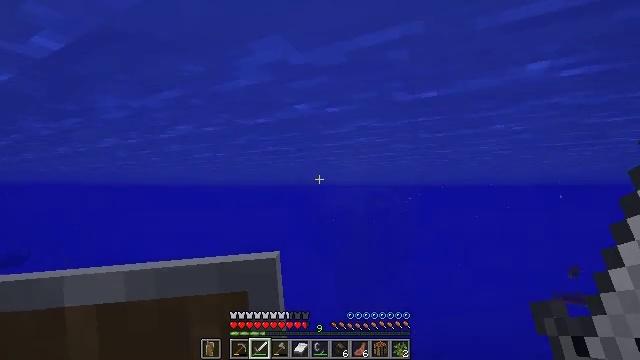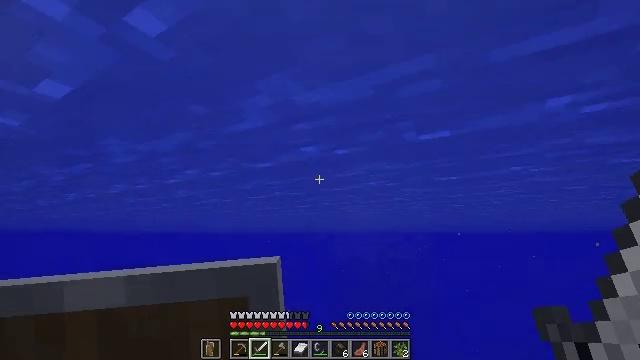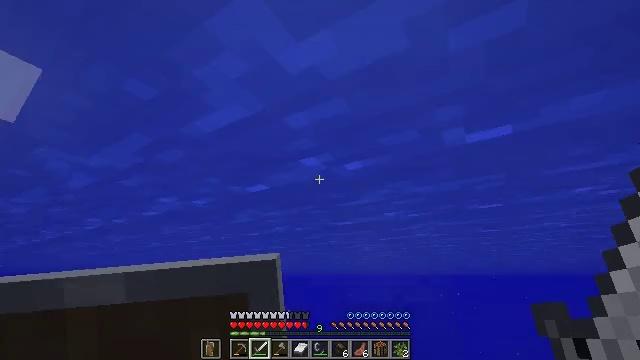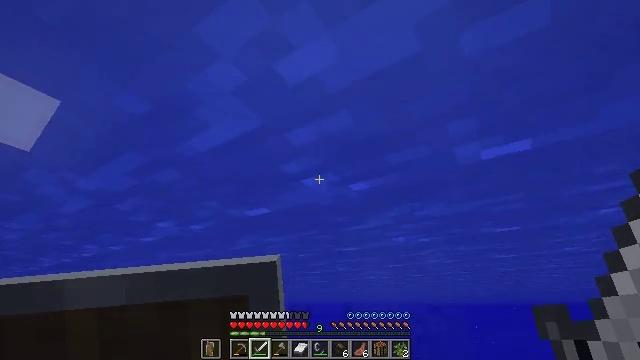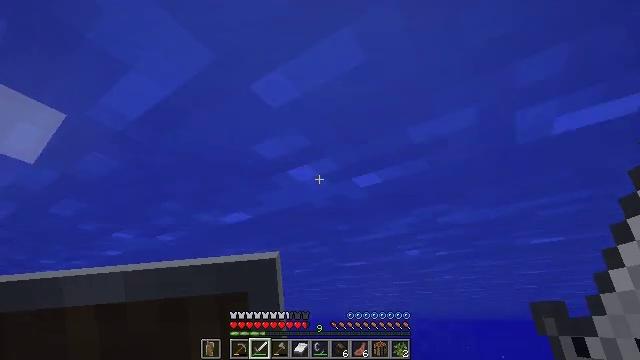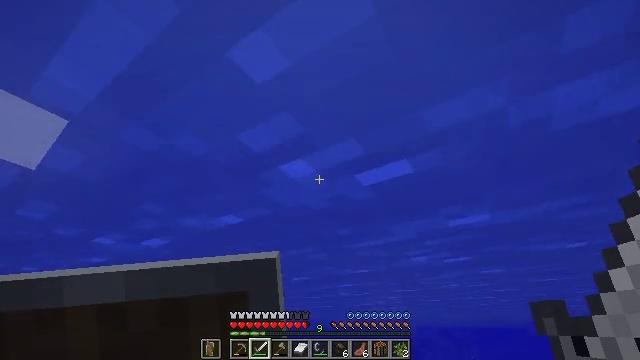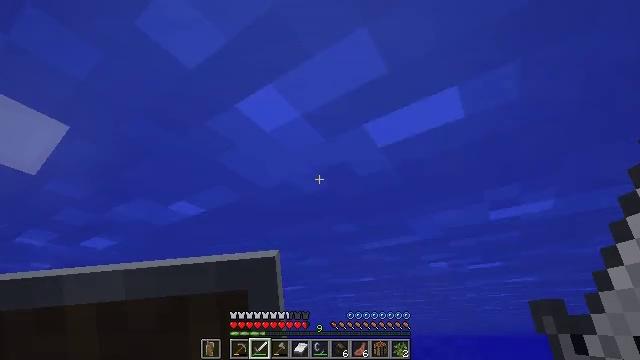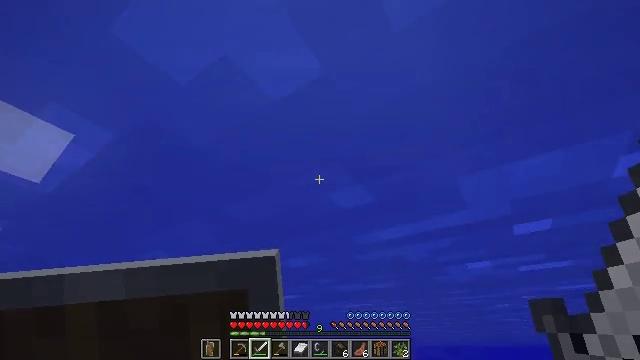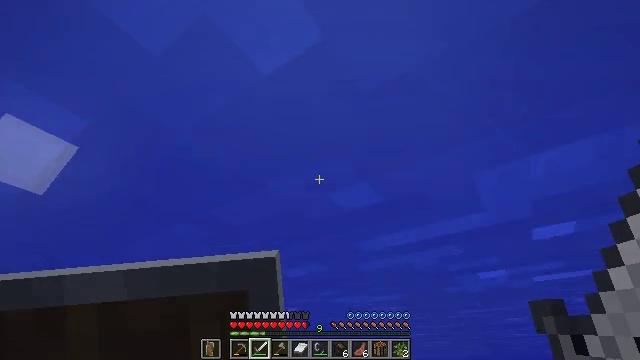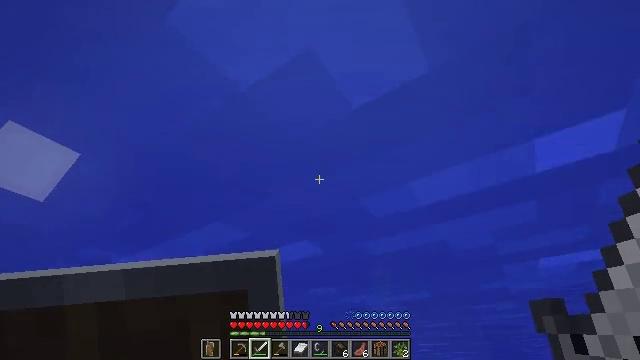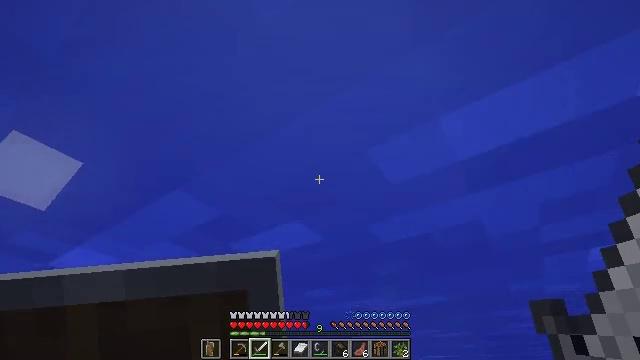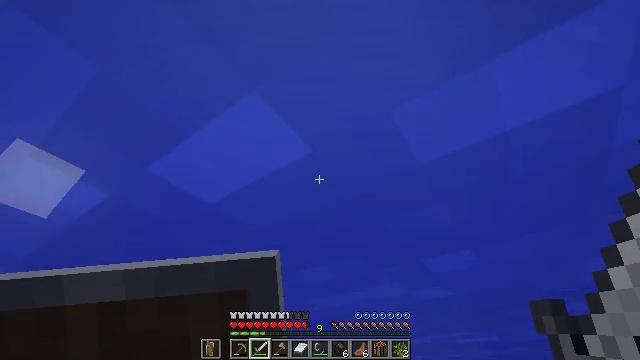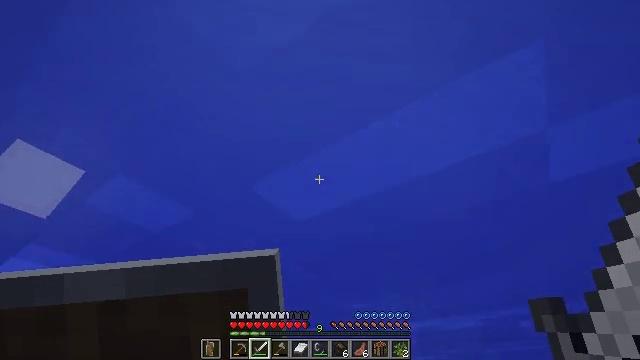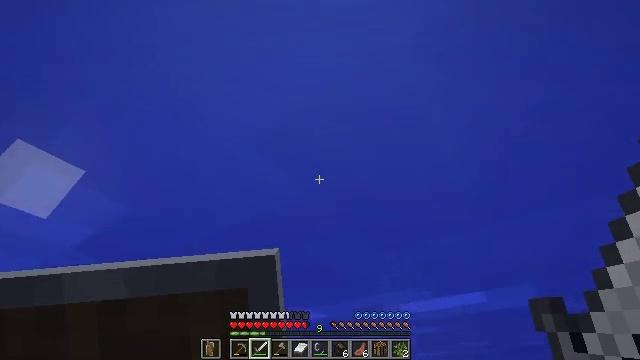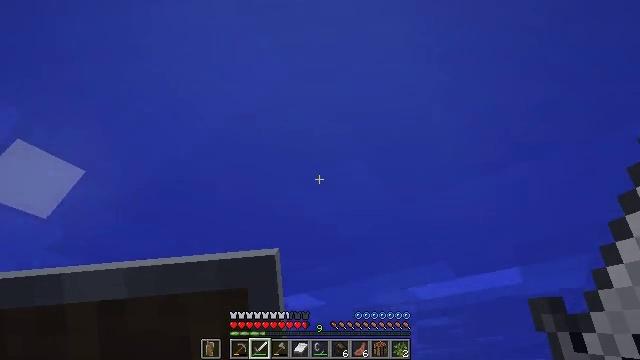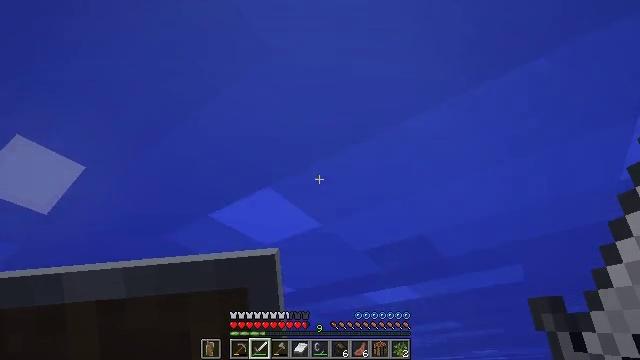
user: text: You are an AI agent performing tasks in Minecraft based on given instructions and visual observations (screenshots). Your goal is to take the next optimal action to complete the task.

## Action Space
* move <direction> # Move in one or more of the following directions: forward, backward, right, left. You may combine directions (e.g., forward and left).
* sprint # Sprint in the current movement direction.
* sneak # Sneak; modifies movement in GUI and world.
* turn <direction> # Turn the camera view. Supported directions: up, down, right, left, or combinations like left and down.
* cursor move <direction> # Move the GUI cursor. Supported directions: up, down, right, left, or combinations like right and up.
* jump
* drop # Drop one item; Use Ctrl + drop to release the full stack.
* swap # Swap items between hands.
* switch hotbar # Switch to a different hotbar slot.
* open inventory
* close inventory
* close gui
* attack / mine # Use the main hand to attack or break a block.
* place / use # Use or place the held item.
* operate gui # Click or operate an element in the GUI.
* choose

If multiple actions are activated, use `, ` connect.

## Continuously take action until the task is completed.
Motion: motion action
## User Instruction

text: Mine packed ice from icy biomes.
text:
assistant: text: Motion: move forward, sprint, turn left and up
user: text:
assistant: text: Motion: move forward, sprint, turn left and up
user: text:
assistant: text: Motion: move forward, sprint, turn left and up
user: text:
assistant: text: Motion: move forward, sprint, turn up
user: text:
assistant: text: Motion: move forward, sprint, turn up
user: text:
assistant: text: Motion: move forward, sprint, turn up
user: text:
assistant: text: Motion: move forward, sprint, turn up
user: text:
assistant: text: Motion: move forward, sprint, turn up
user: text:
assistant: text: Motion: move forward, sprint, turn up
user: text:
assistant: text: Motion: move forward, sprint, turn up
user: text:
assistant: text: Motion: move forward, sprint, turn up
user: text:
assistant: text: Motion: move forward, sprint
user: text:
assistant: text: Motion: move forward, sprint
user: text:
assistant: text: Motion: move forward, sprint
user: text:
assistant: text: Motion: move forward, sprint
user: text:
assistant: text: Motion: move forward, sprint, turn down
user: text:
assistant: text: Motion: move forward, sprint, turn down
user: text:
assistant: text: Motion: move forward, sprint, turn down
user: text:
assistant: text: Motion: move forward, sprint, turn down
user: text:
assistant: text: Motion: move forward, sprint, turn down
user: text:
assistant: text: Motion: move forward, sprint, turn down
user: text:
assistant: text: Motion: move forward, sprint, turn down
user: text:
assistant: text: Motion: move forward, sprint
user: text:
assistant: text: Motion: move forward, sprint
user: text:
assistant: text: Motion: move forward, sprint
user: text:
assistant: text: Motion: move forward, sprint, turn right and up
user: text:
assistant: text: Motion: move forward, sprint, turn up
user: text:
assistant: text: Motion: move forward, sprint, turn up
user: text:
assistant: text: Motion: move forward, sprint, turn up
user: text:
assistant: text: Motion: move forward, sprint, turn up